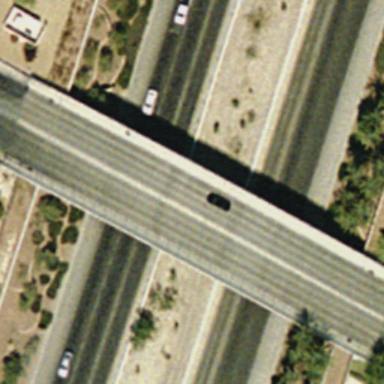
An overpass with a road go across another roads diagonally .